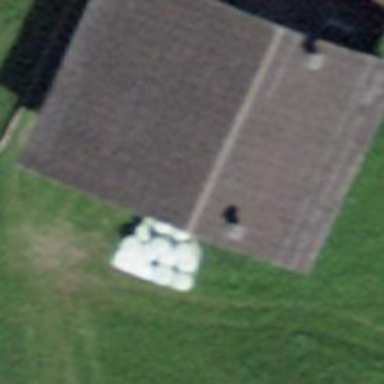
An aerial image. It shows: Rural barn.